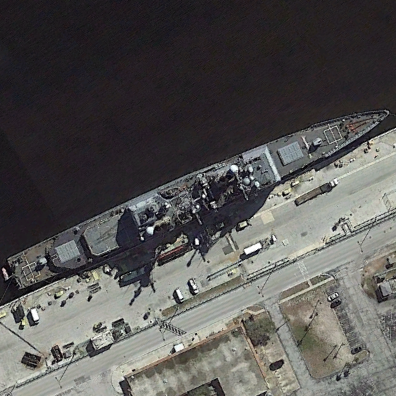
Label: cruiser